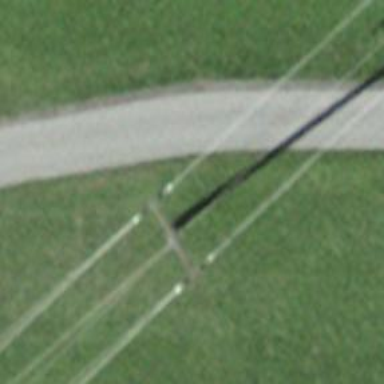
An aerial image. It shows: Power line is depicted.